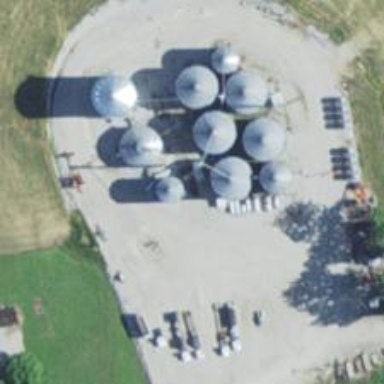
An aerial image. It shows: Silo.